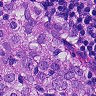
Metastatic tissue present: yes